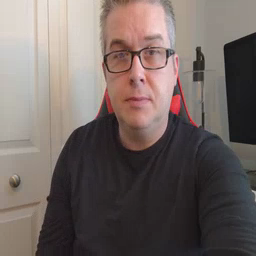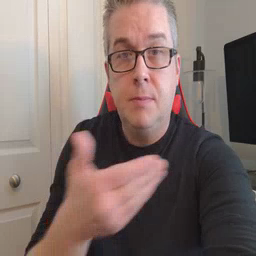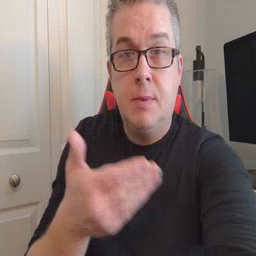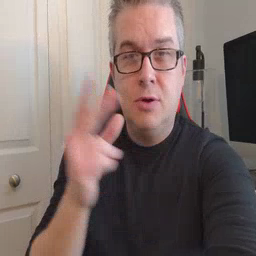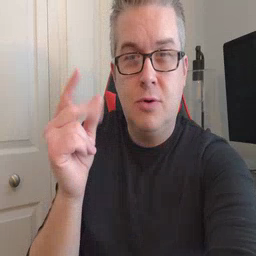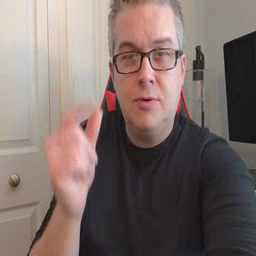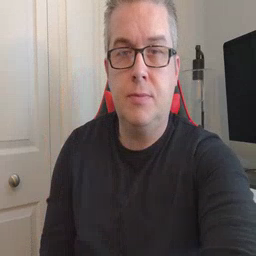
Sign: puppy